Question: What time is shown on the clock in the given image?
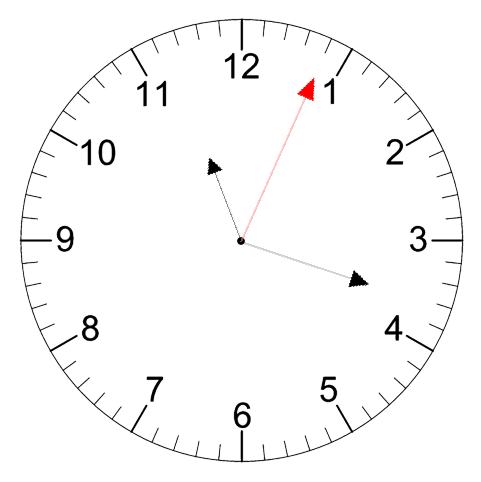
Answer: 11:18:04